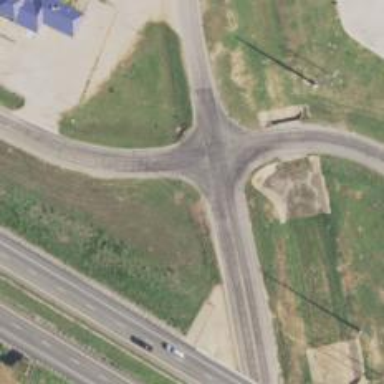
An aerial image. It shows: Stop road.